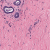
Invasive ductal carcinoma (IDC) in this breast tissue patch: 0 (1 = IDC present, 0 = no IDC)